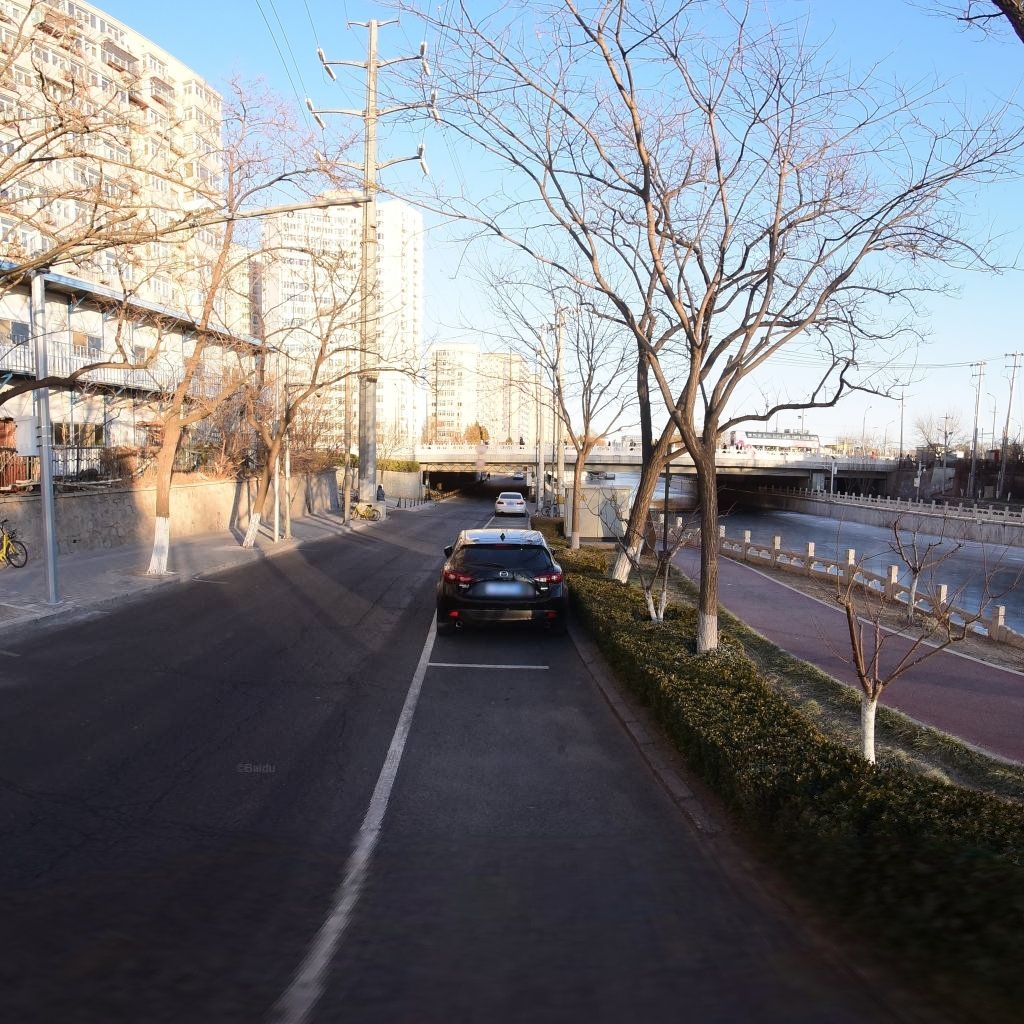
Region: Dongcheng
Road damage annotations: alligator crack